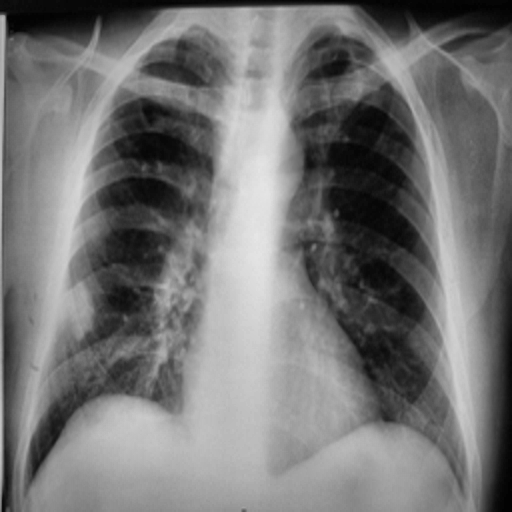
Finding: TUBERCULOSIS